Question: I am using STM32F303VC board, and using keil-5 tool for programming.I got demo program for STM32F303VC board provided by ST microelectronics.So, when I open this demo program (I have connected my board with system) I got this error:-

I don't know what is the reason for this, so please help me get out from this issue.
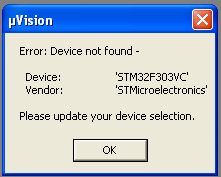
Answer: Got the answer, I have to install legacy support for my device.
<URL>